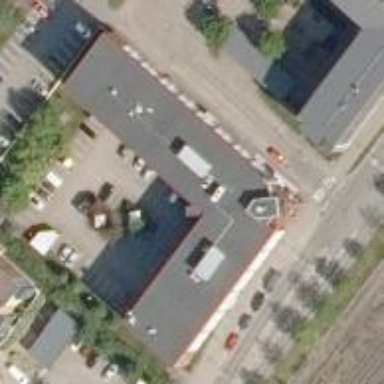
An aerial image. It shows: Public building.